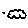
Label: cloud